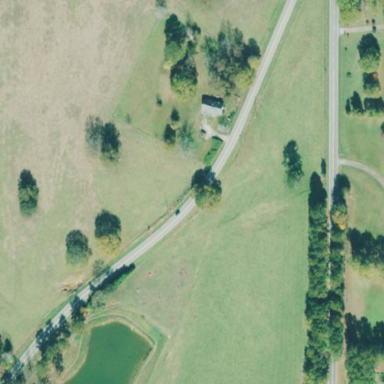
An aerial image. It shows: Farm.